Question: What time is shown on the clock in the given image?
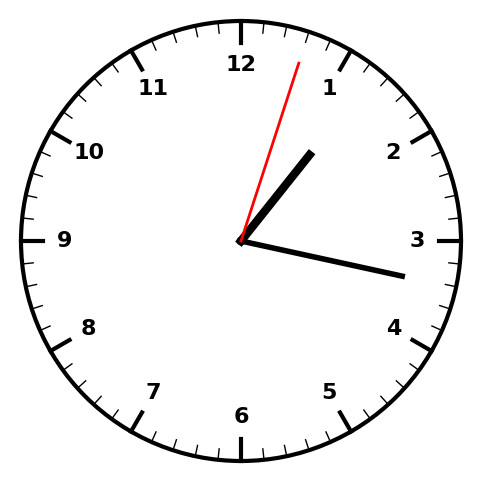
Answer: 01:17:03